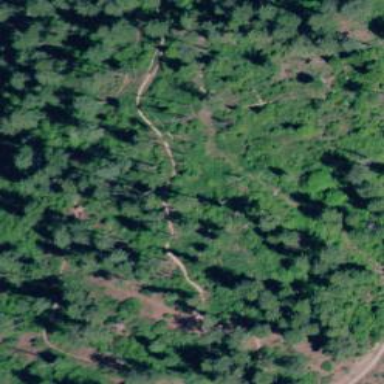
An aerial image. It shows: Path.